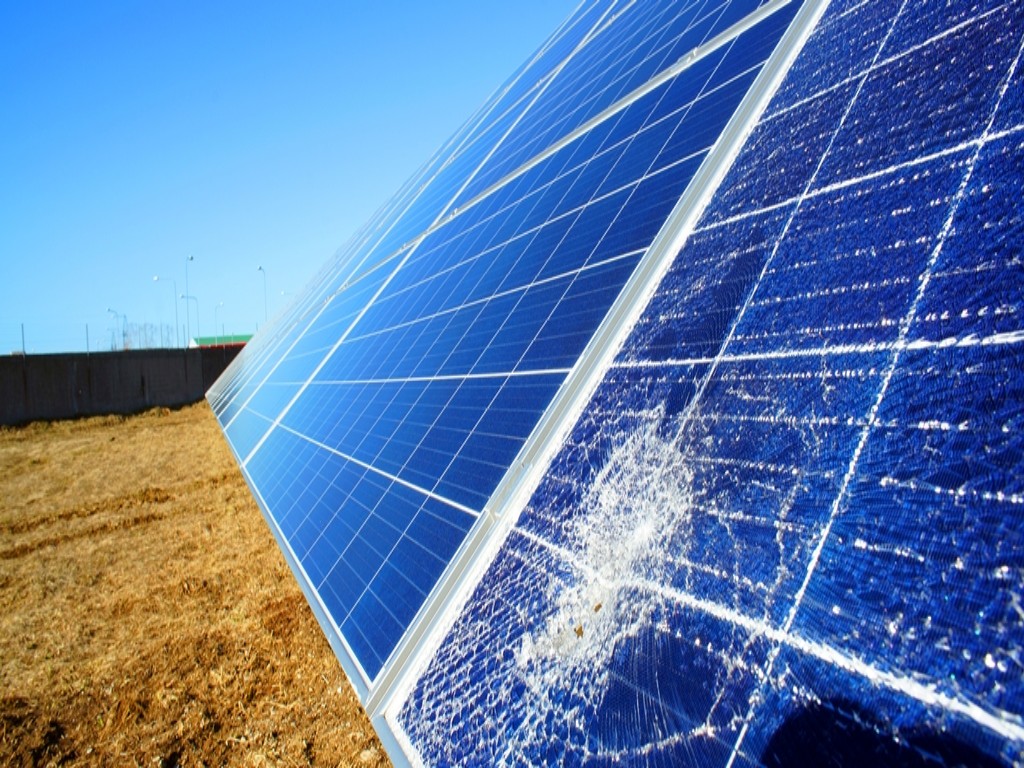
Label: Physical-Damage